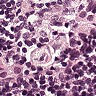
Metastatic tissue present: no